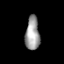
Tissue: prostate
Cell type: Myeloid cells
Senescence score: 0.6909
Nuclear area (px): 466
Mean DAPI intensity: 157.339